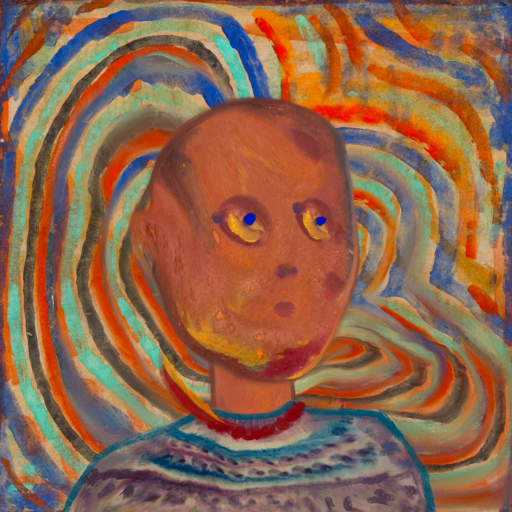
Background: Sisters, Head And Neck Side: Mother_And_Son_Son, Face Side: Mother_And_Son_Son, Bust: HillGirl, Hair Side: Blank, Head Accessory: Blank, Second Necklace: Blank, Necklace: Pipe, Baby: Blank